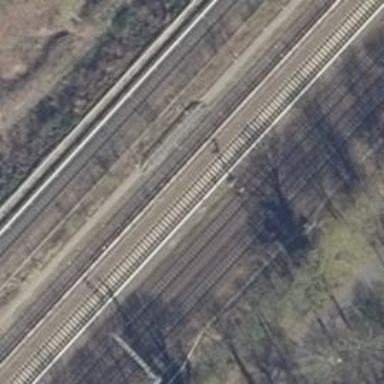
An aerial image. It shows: Railway signal.